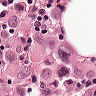
Metastatic tissue present: yes